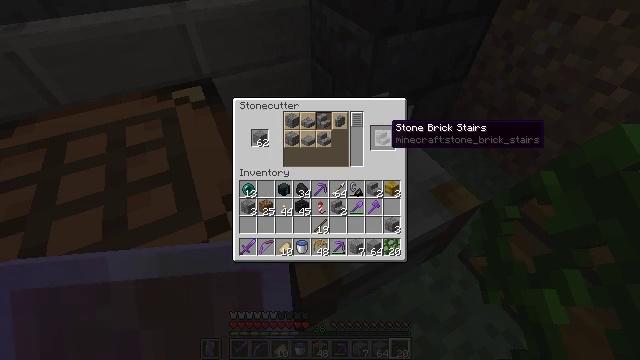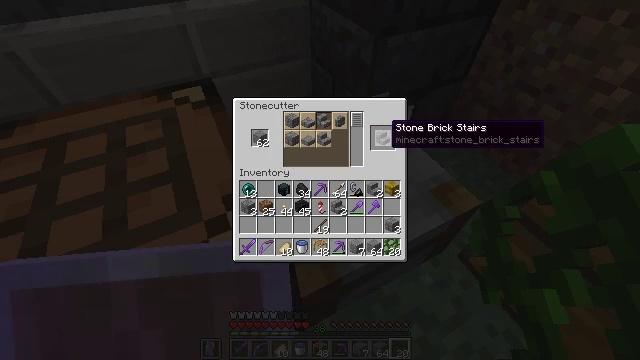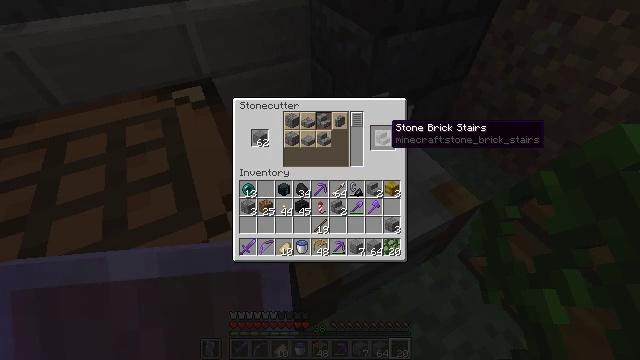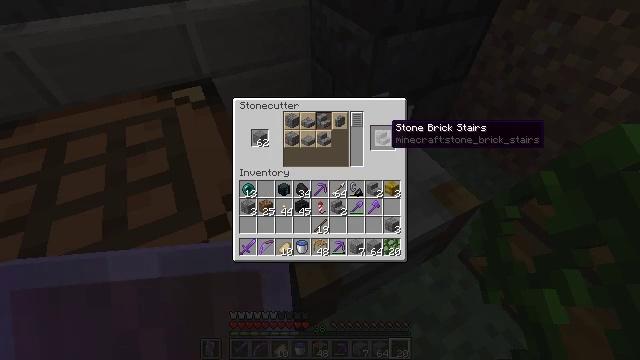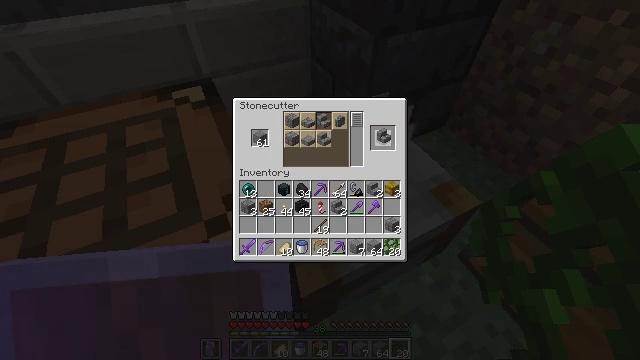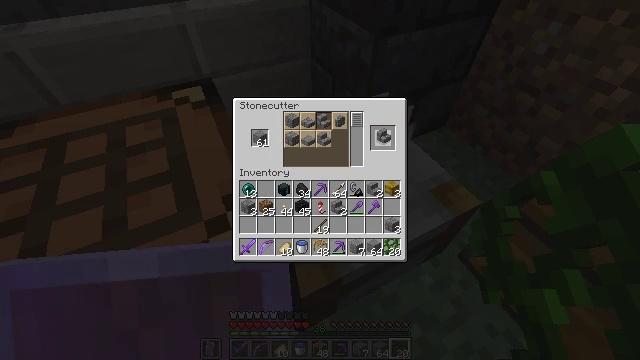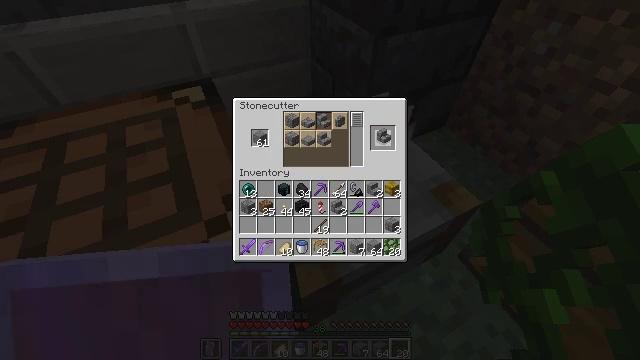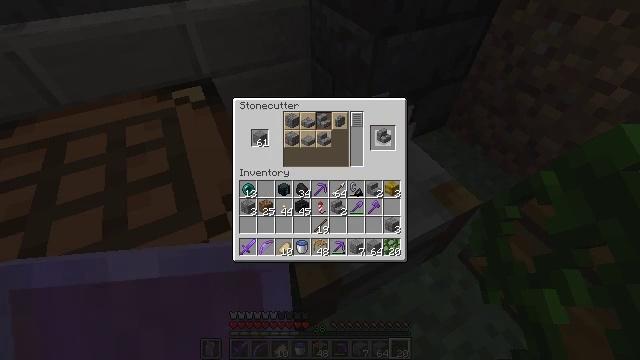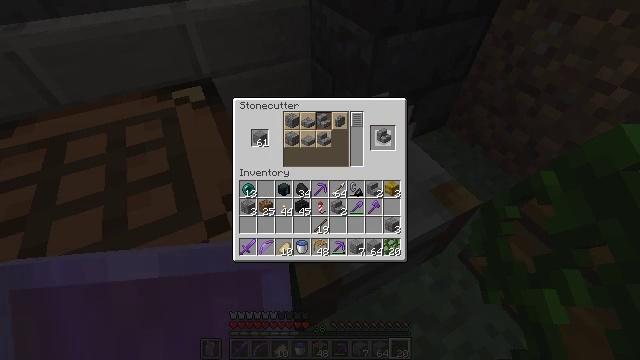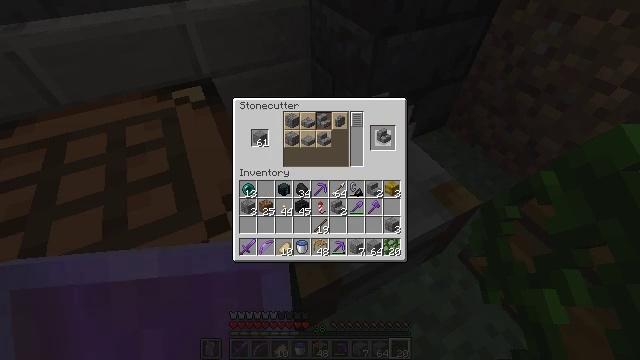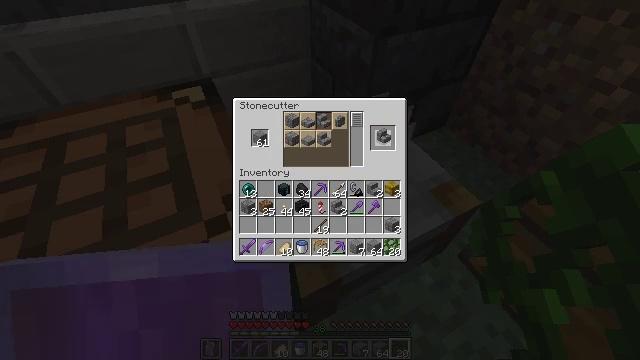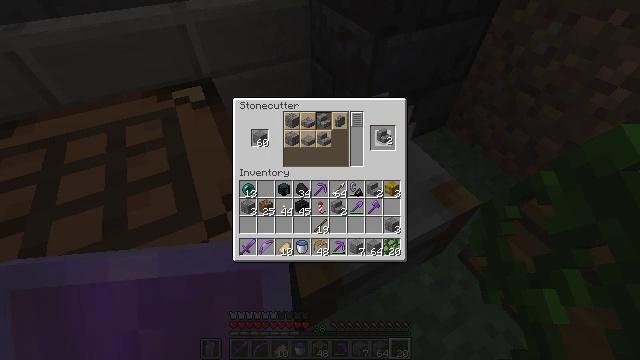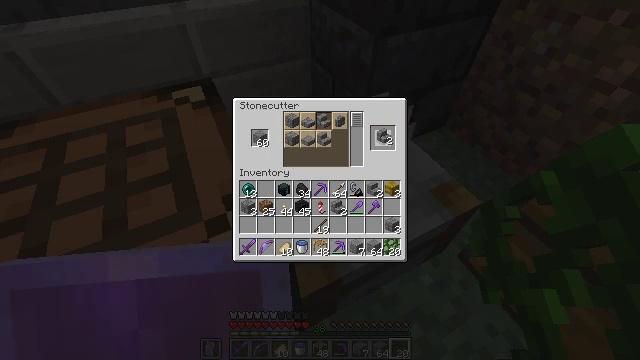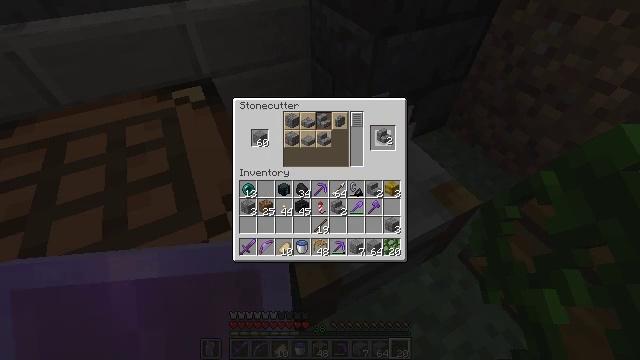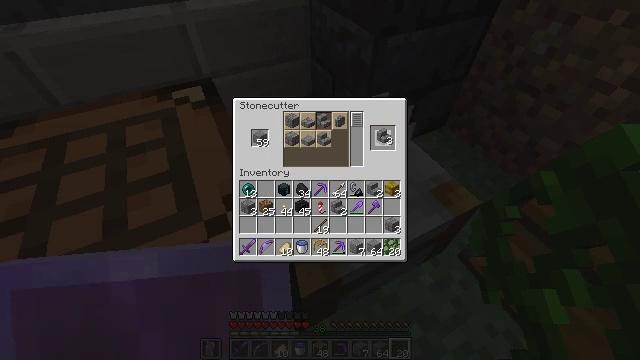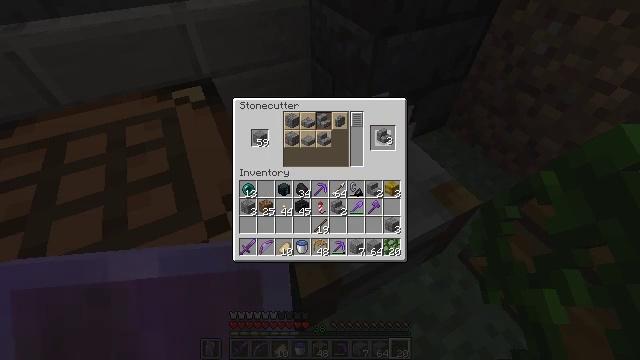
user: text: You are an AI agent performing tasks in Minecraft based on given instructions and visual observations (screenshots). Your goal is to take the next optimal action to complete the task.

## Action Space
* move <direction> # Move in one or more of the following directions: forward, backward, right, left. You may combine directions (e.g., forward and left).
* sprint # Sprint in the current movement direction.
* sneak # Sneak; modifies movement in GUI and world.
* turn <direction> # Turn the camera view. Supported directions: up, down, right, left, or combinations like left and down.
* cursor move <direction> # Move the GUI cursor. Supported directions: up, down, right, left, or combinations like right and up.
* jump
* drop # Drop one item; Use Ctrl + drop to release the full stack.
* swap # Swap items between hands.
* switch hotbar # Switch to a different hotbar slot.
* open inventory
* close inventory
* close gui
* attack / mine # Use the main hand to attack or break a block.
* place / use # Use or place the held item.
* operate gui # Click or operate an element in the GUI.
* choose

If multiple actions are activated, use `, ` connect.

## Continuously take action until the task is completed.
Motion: motion action
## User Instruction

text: Craft a set of stone brick stairs.
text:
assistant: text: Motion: no_op
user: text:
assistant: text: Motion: no_op
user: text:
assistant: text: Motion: no_op
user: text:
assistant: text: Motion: attack / mine
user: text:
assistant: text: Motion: attack / mine
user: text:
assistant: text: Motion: attack / mine
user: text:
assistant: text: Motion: no_op
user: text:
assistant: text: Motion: attack / mine
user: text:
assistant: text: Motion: attack / mine
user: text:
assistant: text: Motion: attack / mine
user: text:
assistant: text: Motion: no_op
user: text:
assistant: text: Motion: attack / mine
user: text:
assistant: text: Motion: attack / mine
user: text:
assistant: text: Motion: no_op
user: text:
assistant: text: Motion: no_op
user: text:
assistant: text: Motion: attack / mine
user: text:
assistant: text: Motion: attack / mine
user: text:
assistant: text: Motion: no_op
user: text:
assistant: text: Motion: no_op
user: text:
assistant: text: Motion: attack / mine
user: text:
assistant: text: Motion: attack / mine
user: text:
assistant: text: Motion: attack / mine
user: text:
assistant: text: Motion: no_op
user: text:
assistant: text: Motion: attack / mine
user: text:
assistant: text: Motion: attack / mine
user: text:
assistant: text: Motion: attack / mine
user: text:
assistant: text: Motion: no_op
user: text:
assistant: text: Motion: no_op
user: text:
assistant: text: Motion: no_op
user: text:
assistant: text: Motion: no_op